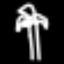
Label: palm tree